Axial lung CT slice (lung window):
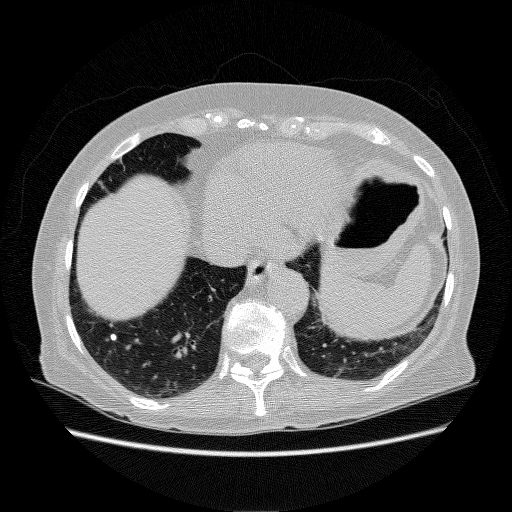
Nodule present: yes
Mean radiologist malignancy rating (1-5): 1